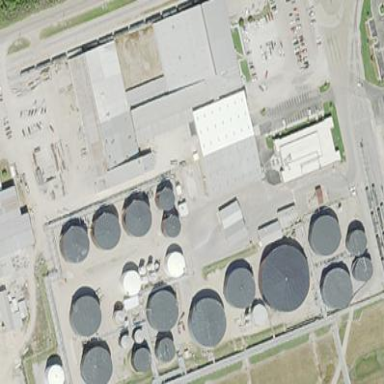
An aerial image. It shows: Industrial area designated as petroleum terminal.